Question: I'm getting "No matching provisioning profile found" error when trying to integrate HealthKit. I've added HealthKit entitlement. I've regenerated the certificates and tried, and still gets the error. Both project and target has the same certificates chosen. I've developer account configured in Xcode. I've refreshed it once the certificate was generated.
Any ideas?

Thanks.
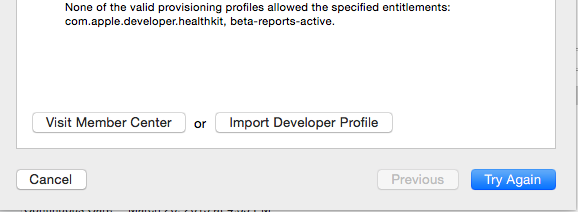
Answer: The issue got fixed.
1. Revoked a development certificate.
2. Generated a new development certificate.
3. Updated provisioning profile.